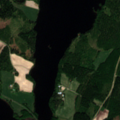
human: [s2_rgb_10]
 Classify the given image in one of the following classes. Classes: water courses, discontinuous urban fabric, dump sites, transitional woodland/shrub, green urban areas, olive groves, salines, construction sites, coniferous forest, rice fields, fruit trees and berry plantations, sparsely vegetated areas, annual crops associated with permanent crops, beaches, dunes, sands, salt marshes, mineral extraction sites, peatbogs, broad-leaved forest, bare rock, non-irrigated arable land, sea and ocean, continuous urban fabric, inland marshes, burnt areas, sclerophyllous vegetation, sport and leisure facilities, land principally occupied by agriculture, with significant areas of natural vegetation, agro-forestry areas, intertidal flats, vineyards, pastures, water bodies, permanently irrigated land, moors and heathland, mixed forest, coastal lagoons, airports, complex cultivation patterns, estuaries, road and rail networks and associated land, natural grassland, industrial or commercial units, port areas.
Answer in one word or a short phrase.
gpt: land principally occupied by agriculture, with significant areas of natural vegetation, mixed forest, transitional woodland/shrub, water bodies